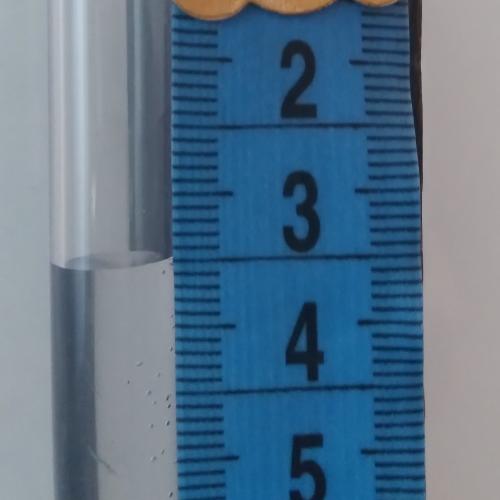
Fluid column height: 3.5 cm